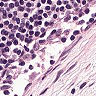
Metastatic tissue present: no